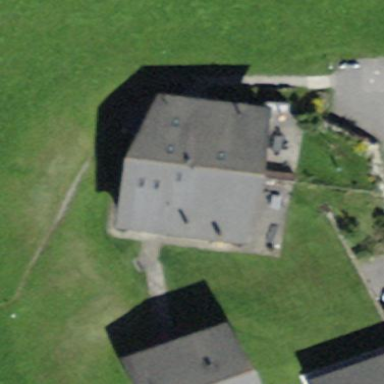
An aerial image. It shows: Building with tile roof.